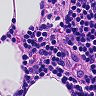
Metastatic tissue present: no